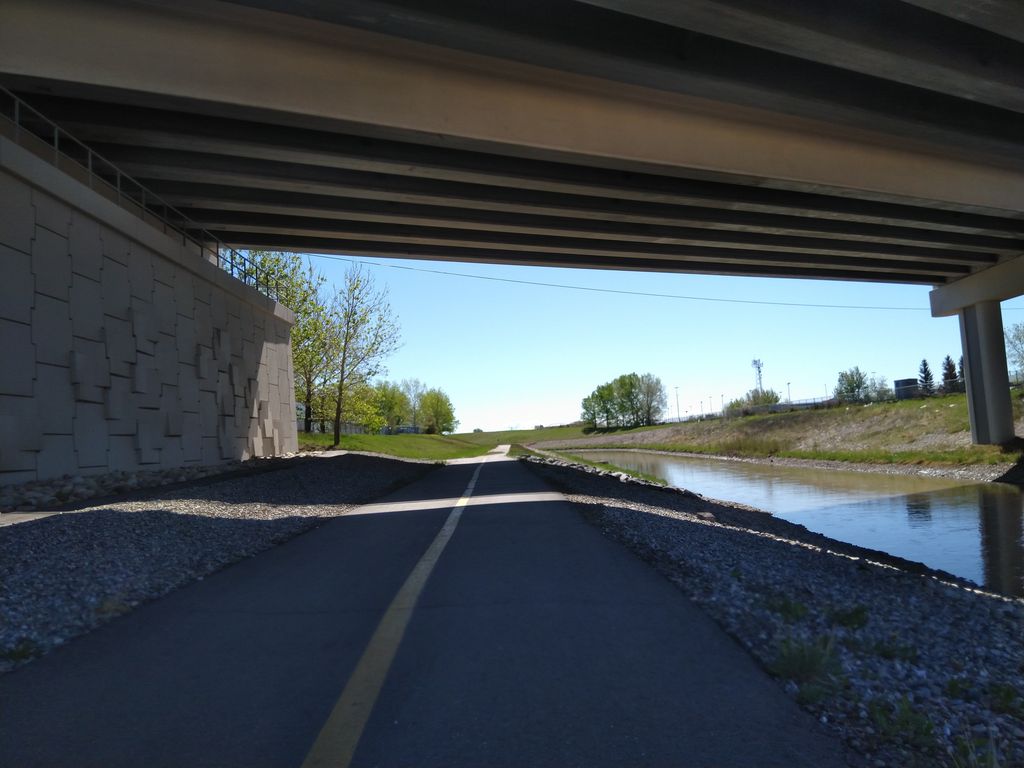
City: calgary